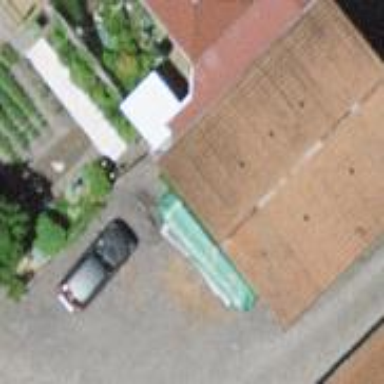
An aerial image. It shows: Garage.